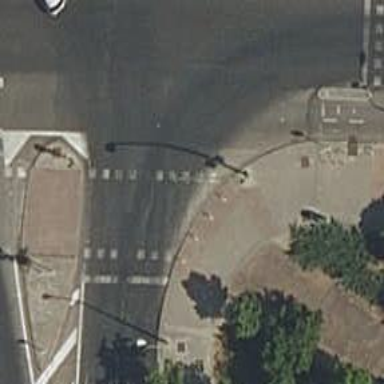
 there are traffic signals and zebra crossing."